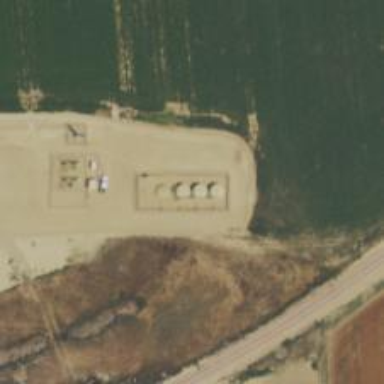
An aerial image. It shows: Storage tank with man-made structure.